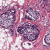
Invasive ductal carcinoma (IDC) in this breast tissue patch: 0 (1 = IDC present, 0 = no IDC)